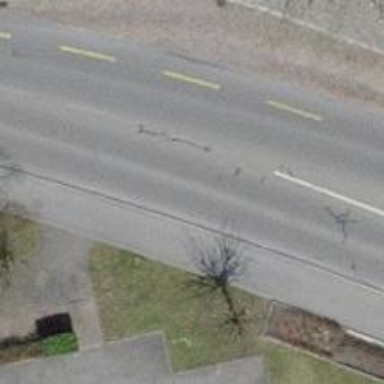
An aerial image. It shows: Bus stop with designated public transport stop position.